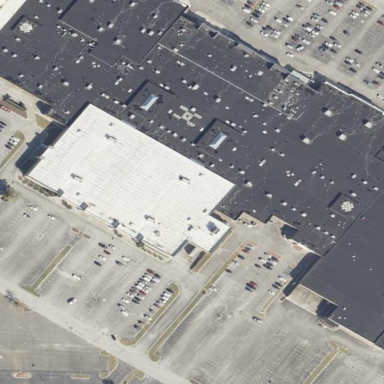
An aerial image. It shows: Retail building that is part of mall.